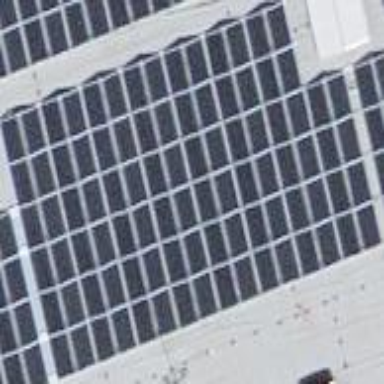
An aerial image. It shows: Solar power generator.